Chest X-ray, PA view. Patient: 69 years old, sex M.
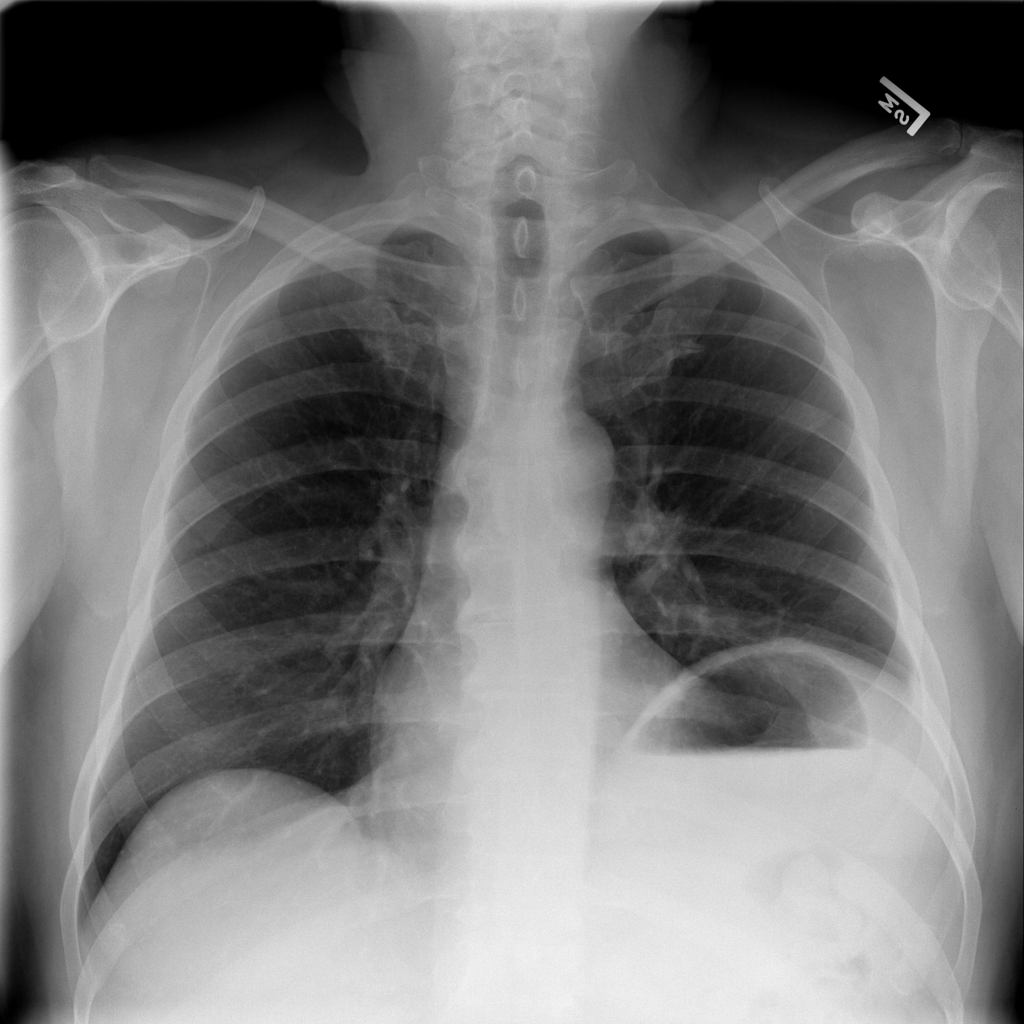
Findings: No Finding